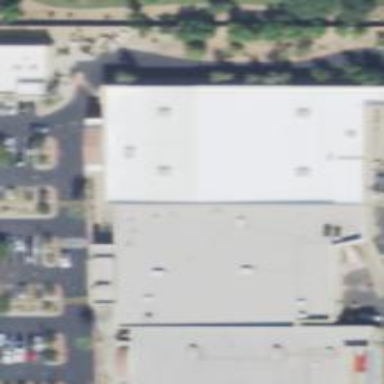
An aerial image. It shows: Retail building.